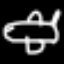
Label: airplane